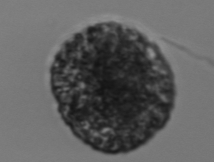
Label: Vicicitus_globosus